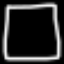
Label: square